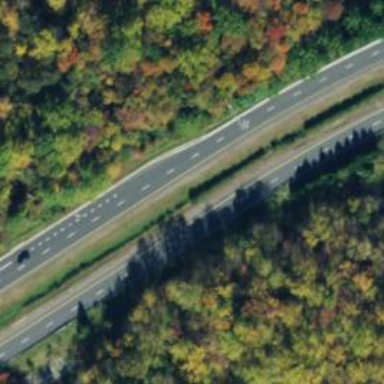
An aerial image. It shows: Asphalt trunk highway which is also expressway.